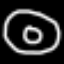
Label: donut